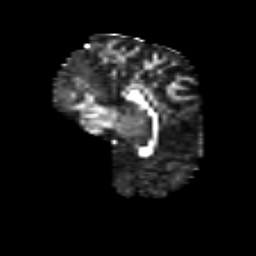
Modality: FA
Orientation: sagittal
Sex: female
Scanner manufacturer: siemens
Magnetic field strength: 3 T
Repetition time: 5 s
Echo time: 0.071 s